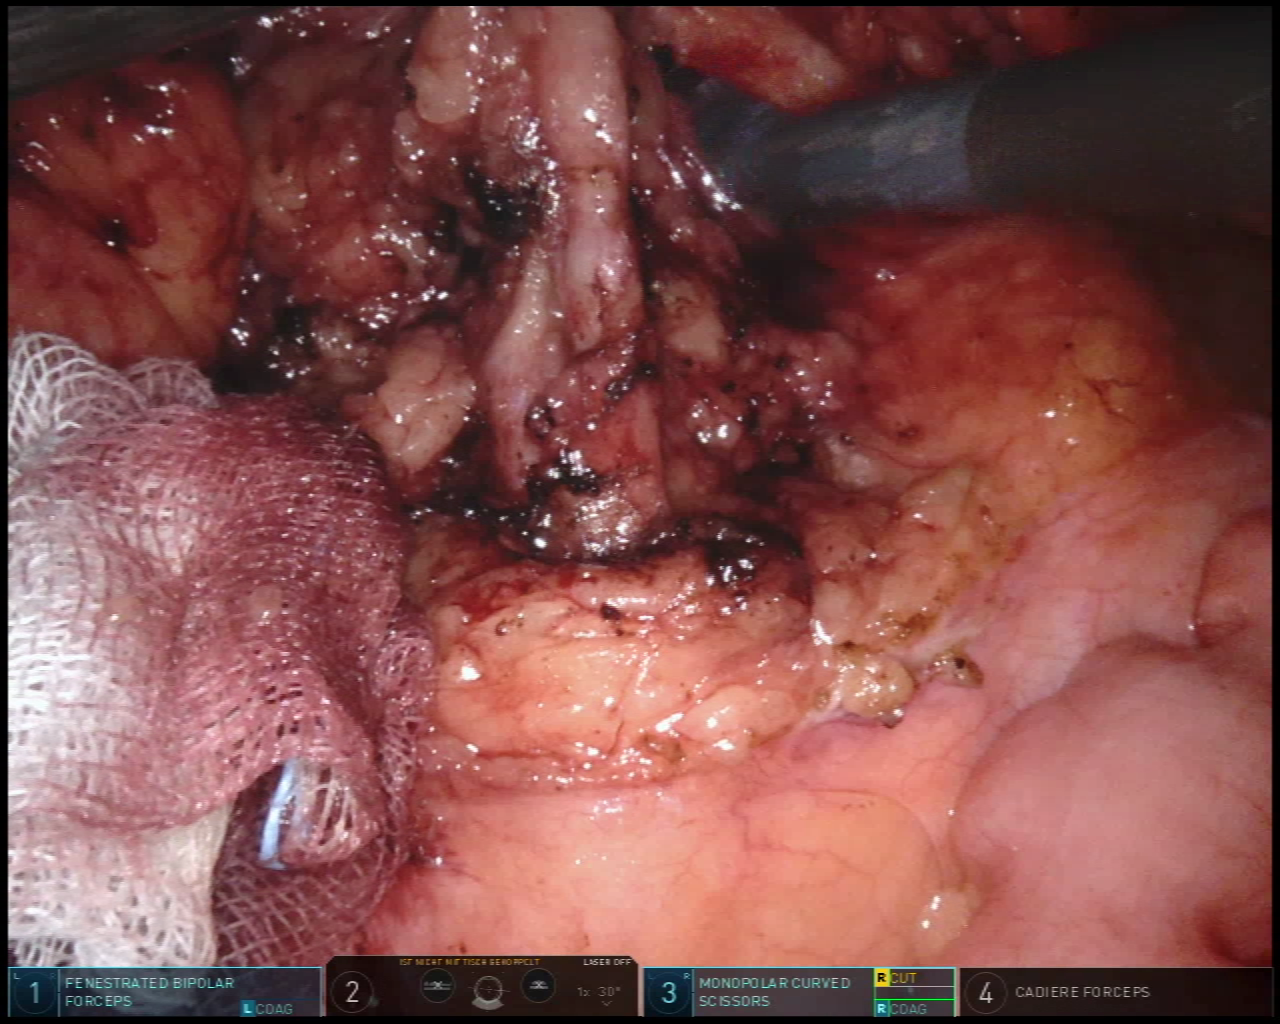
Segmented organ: inferior_mesenteric_artery
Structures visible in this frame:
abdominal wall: no
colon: no
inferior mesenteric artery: yes
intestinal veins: no
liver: no
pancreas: no
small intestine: yes
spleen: no
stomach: no
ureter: no
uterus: no
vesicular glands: no